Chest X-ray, PA view. Patient: 56 years old, sex M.
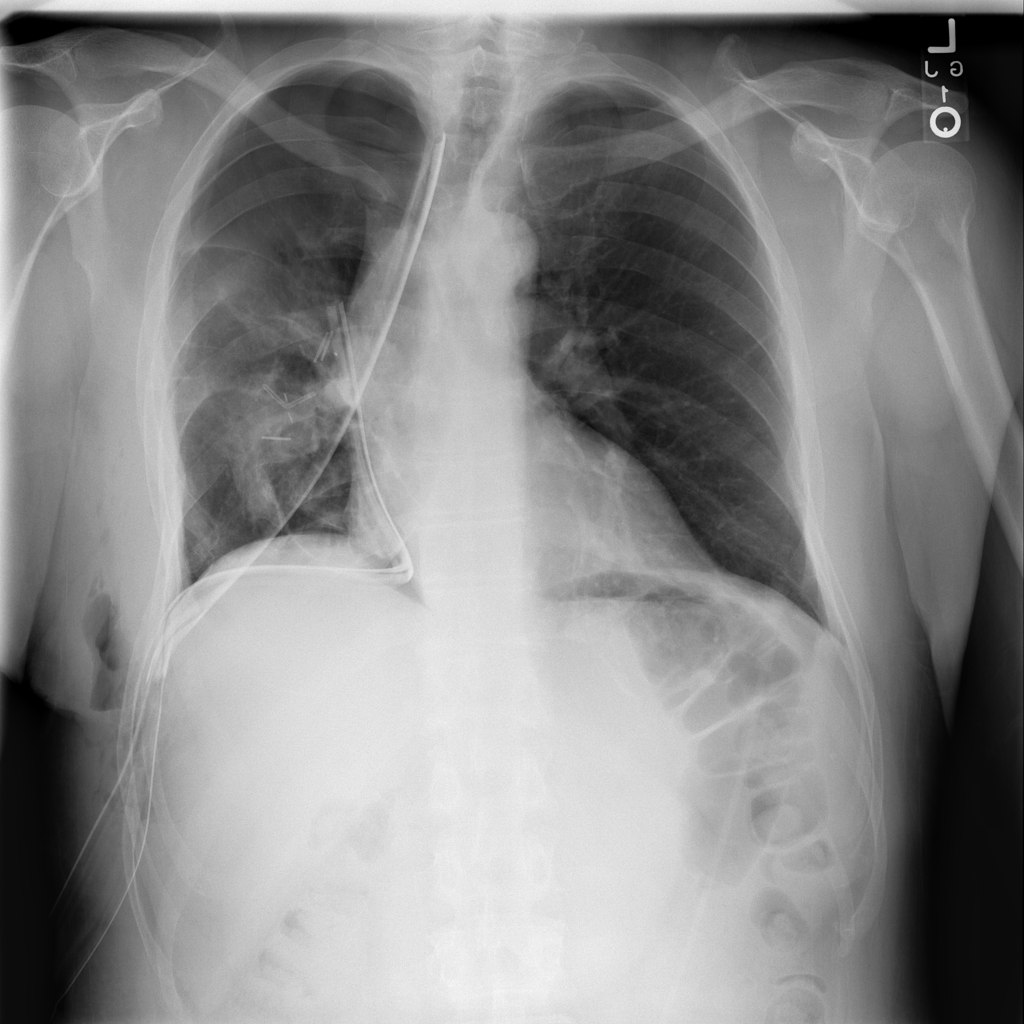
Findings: Atelectasis, Pneumothorax